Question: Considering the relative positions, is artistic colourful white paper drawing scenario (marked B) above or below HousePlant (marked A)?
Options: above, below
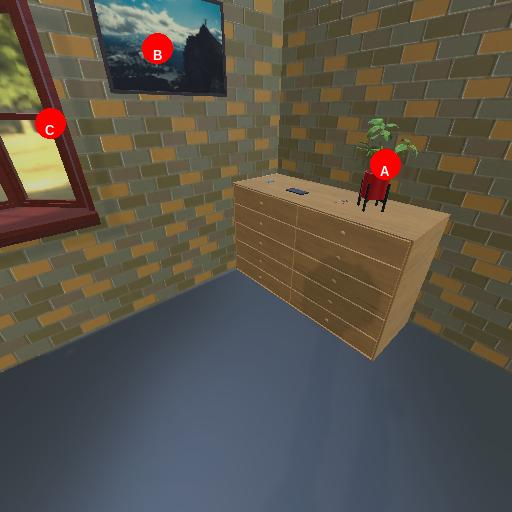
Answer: above